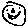
Label: smiley face